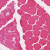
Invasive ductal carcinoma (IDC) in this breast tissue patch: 0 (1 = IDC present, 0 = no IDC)